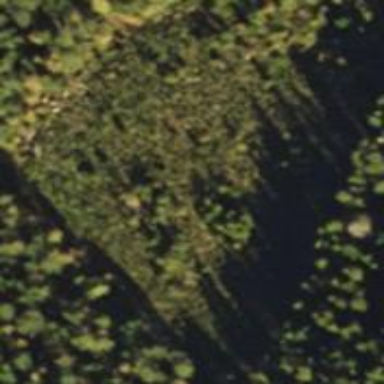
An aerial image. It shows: Area covered in scrub vegetation.